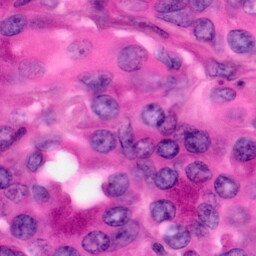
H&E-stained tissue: Pancreatic